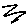
Label: zigzag